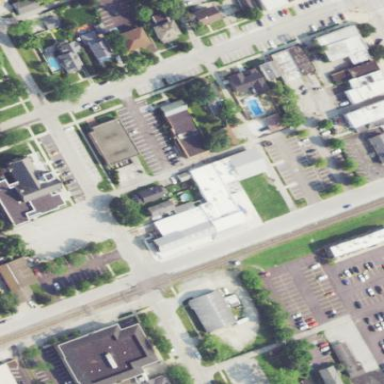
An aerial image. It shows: Commercial building.